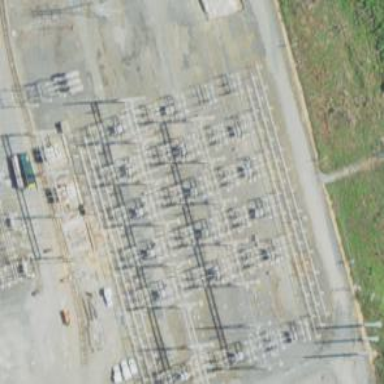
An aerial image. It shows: Switch for power supply.